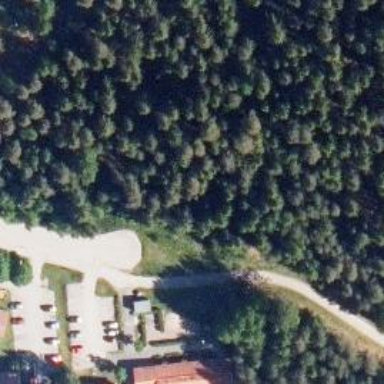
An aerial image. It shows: Path.